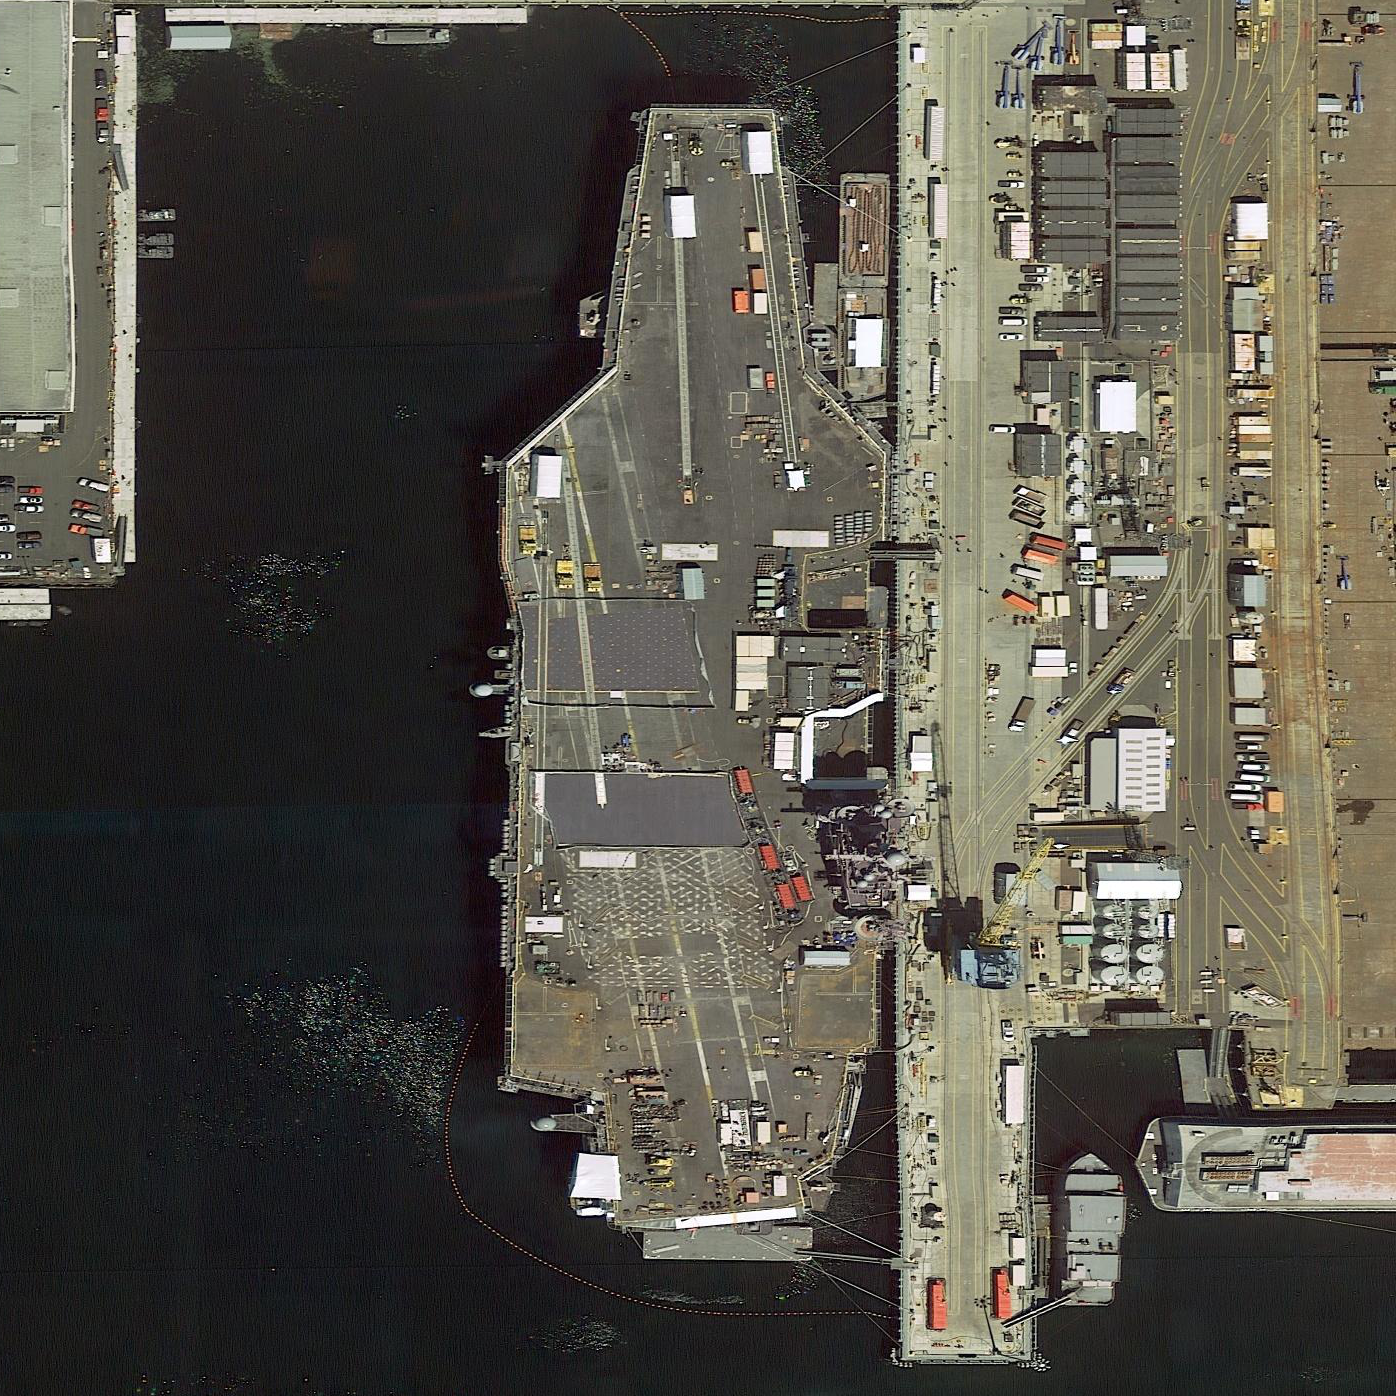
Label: aircraft_carrier